Question: When I click on items at the top of the toolbar (Safari) there is a nice fading and window-changing effect. I've seen this effect in a few third-party applications as well.

I'm wondering if there is a way to "duplicate" this effect in objective-c.
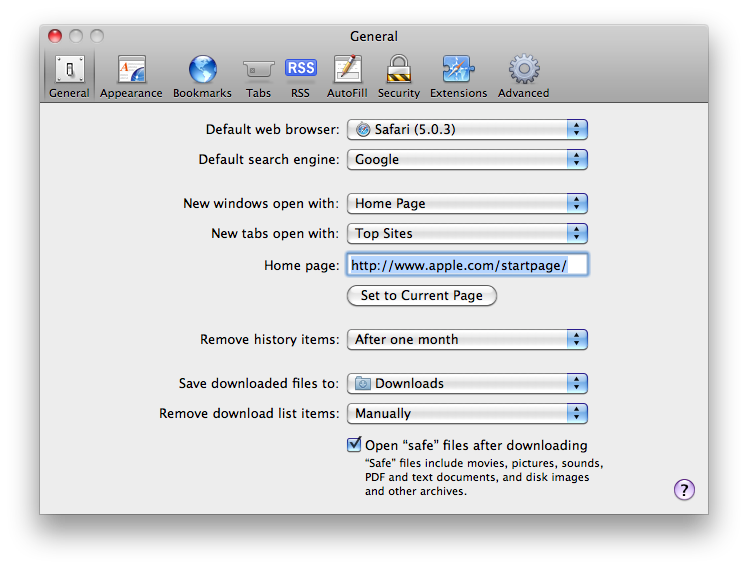
Answer: If BWToolkit doesn't do it for you, I've also written a selectable toolbar controller that you can find <URL>. Take a look at it, and see if it's right for you.